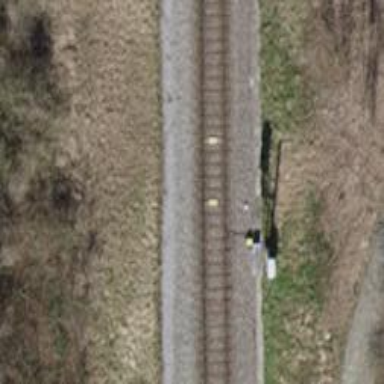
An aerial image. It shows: Railway signal.